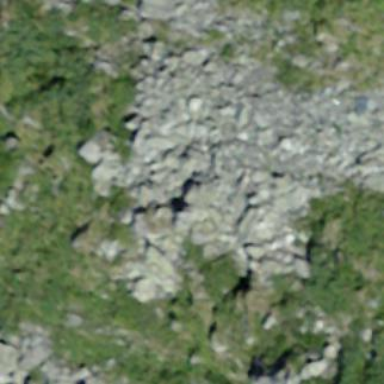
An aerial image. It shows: Natural scree.